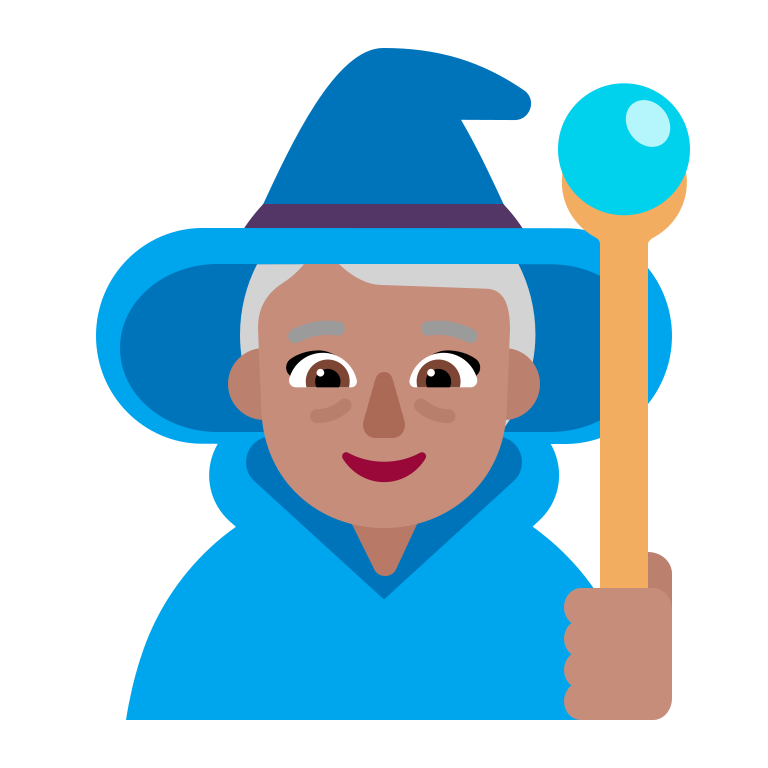
woman mage flat